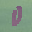
Label: 0